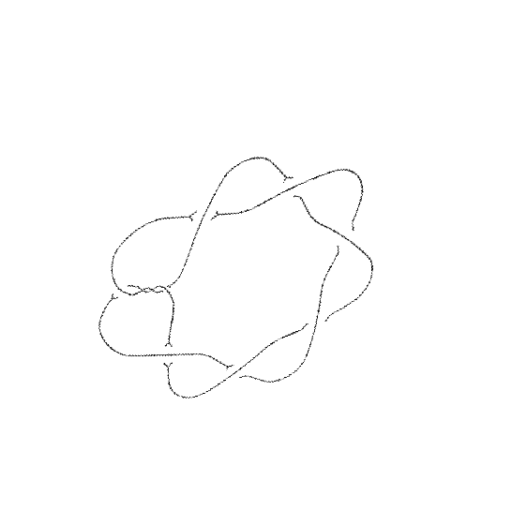
Crossing number: 10